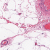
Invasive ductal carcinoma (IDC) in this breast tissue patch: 0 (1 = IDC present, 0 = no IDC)